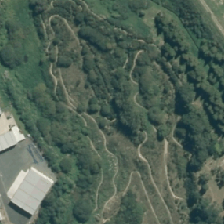
Land cover: urban_parkland